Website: lowes
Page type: payment
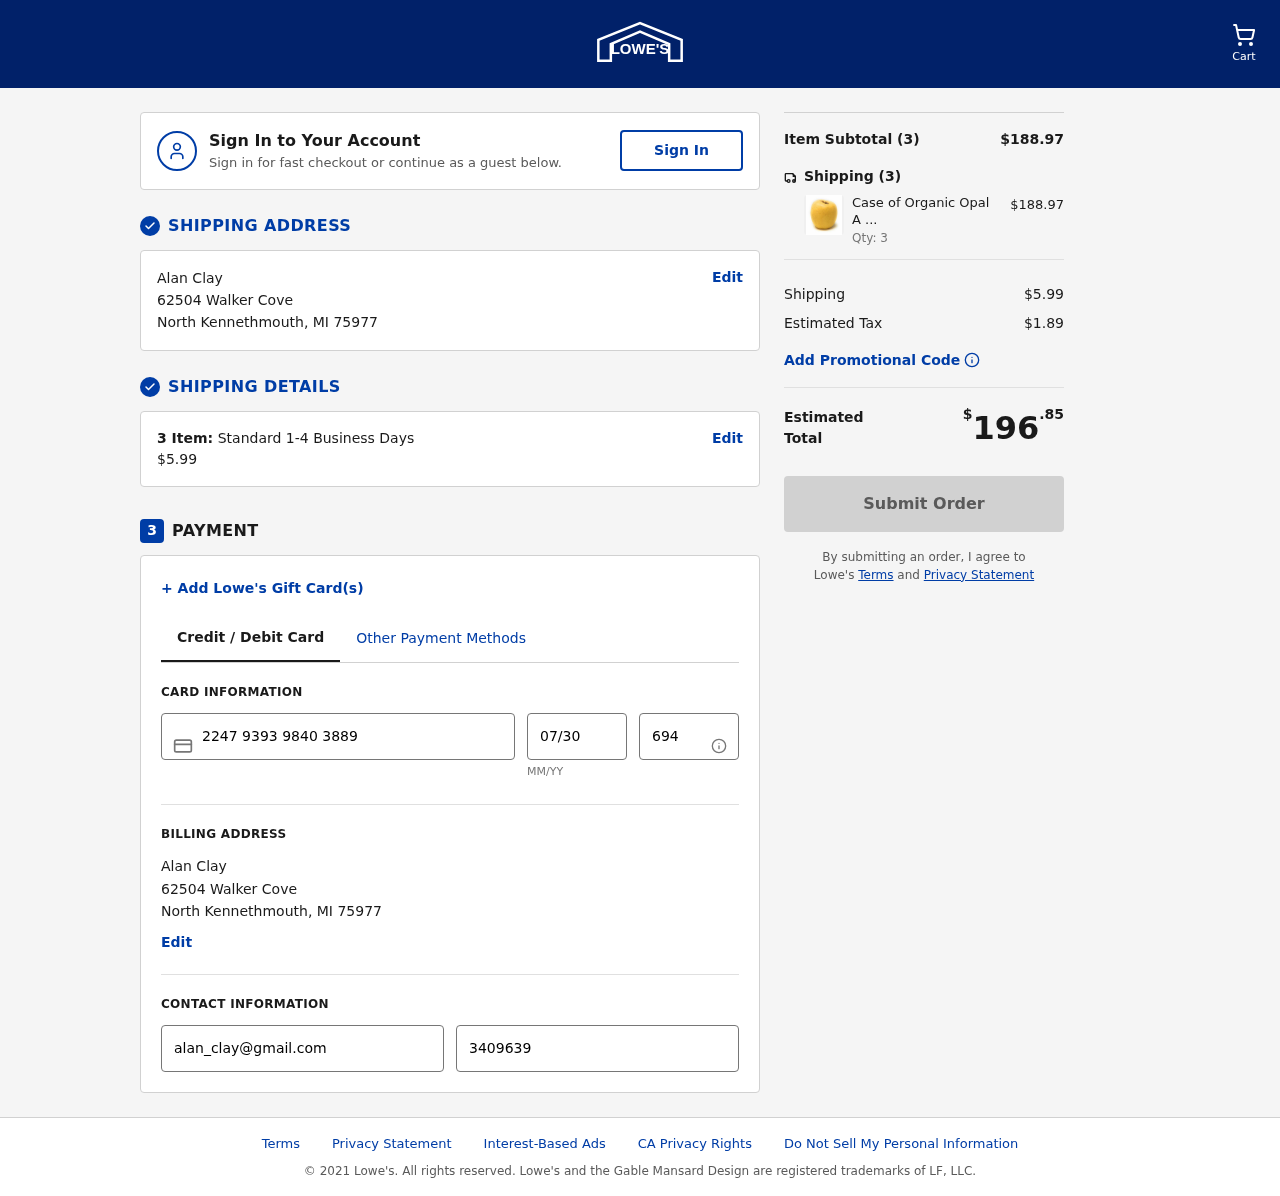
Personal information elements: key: PII_CARD_CVV
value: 694
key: PII_CARD_EXPIRY
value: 07/30
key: PII_CARD_NUMBER
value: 2247 9393 9840 3889
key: PII_CITY
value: North Kennethmouth
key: PII_EMAIL
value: alan_clay@gmail.com
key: PII_FULLNAME
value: Alan Clay
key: PII_PHONE
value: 3409639494
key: PII_POSTCODE
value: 75977
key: PII_STATE_ABBR
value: MI
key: PII_STREET
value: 62504 Walker Cove
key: PII_FULLNAME2
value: Alan Clay
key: PII_CITY2
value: North Kennethmouth
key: PII_STATE_ABBR2
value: MI
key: PII_POSTCODE_FULL
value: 75977
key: PII_POSTCODE_NUMERIC
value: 75977
Product elements: key: PRODUCT1_NAME
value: Case of Organic Opal Apples (72-100 ct)
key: PRODUCT1_PRICE
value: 62.99
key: PRODUCT1_QUANTITY
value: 3
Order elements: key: ORDER_NUM_ITEMS
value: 3
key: ORDER_SHIPPING_COST
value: $5.99
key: ORDER_NUM_ITEMS2
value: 3
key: ORDER_SUBTOTAL
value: $188.97
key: ORDER_NUM_ITEMS3
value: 3
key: ORDER_SHIPPING_COST2
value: $5.99
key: ORDER_TAX
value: $1.89
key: ORDER_TOTAL
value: $196.85